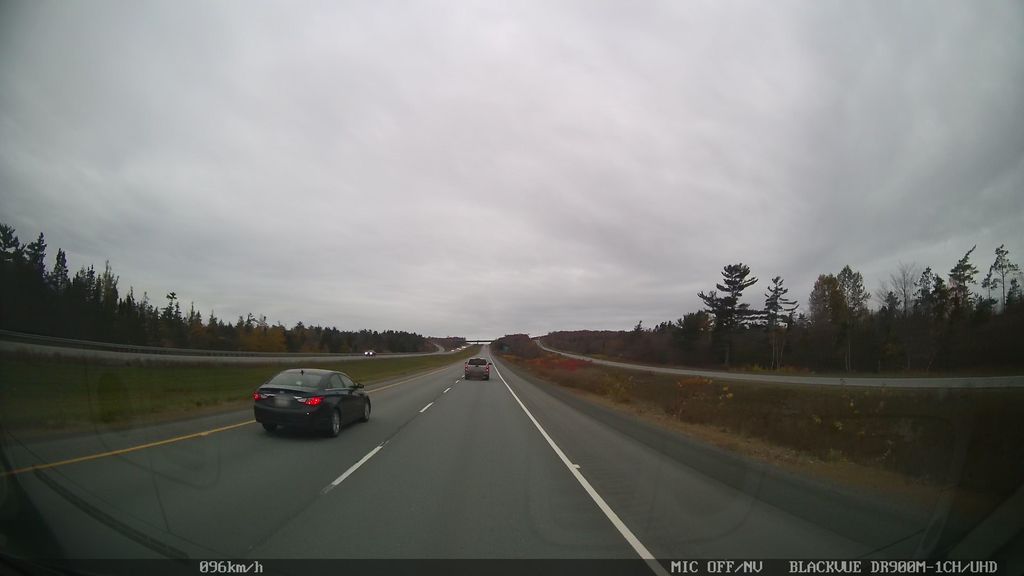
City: halifax